Question: I am beginner in android app development. Recently, started to develop a chat app. I achieved basic functionality of client server message exchange. I am facing an issue that android activity gets restarted automatically. Because of this, a new instances of views are created and am not able see the messages on list view.
From the traces, I can see that activity is stopped and created automatically. Hence, a new instance of MAIN activity is created again.
'''
12-21 14:47:50.744 <PHONE>/? I/System.out: **********MainActivity.onCreate()-->com.chat.client.MainActivity@1e611def
12-21 14:48:11.209 <PHONE>/chat.com.android_client I/System.out: ********onStop() app is killed!!!
12-21 14:48:11.216 <PHONE>/chat.com.android_client I/System.out: **********MainActivity.onCreate()-->com.chat.client.MainActivity@7ea43db
'''
[]
'''
package com.chat.client;
import android.app.Activity;
import android.database.DataSetObserver;
import android.support.v7.app.ActionBarActivity;
import android.os.Bundle;
import android.view.KeyEvent;
import android.view.Menu;
import android.view.MenuItem;
import android.view.View;
import android.widget.AbsListView;
import android.widget.Button;
import android.widget.EditText;
import android.widget.ListView;
import com.chat.client.config.ChatProtocolConstants;
import com.chat.client.config.ServerUriConstants;
import com.chat.client.connect.ChatServerListener;
import com.chat.client.connect.ChatWebSocketHandler;
import com.chat.client.connect.ConnectionManager;
import chat.com.android_client.R;
import de.tavendo.autobahn.WebSocketHandler;
public class MainActivity extends Activity {
private ChatArrayAdapter chatArrayAdapter;
private ListView listView;
private EditText chatEditText;
private Button buttonSend;
private boolean side = false;
private ConnectionManager connectionManager;
private final String from = "Ramu", to = "Omkar";
@Override
protected void onCreate(Bundle savedInstanceState) {
System.out.println("**********MainActivity.onCreate()-->"+this);
super.onCreate(savedInstanceState);
setContentView(R.layout.activity_main);
buttonSend = (Button) findViewById(R.id.buttonSend);
listView = (ListView) findViewById(R.id.listView1);
chatArrayAdapter = new ChatArrayAdapter(getApplicationContext(), R.layout.activity_chat_singlemessage);
chatEditText = (EditText) findViewById(R.id.chatText);
chatEditText.setOnKeyListener(new View.OnKeyListener() {
@Override
public boolean onKey(View v, int keyCode, KeyEvent event) {
if ((event.getAction() == KeyEvent.ACTION_DOWN) && (keyCode == KeyEvent.KEYCODE_ENTER)) {
ChatMessage chatMessage = new ChatMessage(false, chatEditText.getText().toString());
return sendChatMessage(chatMessage);
}
return false;
}
});
buttonSend.setOnClickListener(new View.OnClickListener() {
@Override
public void onClick(View v) {
ChatMessage chatMessage = new ChatMessage(false, chatEditText.getText().toString());
sendChatMessage(chatMessage);
}
});
listView.setTranscriptMode(AbsListView.TRANSCRIPT_MODE_ALWAYS_SCROLL);
listView.setAdapter(chatArrayAdapter);
chatArrayAdapter.registerDataSetObserver(new DataSetObserver() {
@Override
public void onChanged() {
super.onChanged();
listView.setSelection(chatArrayAdapter.getCount() - 1);
}
});
// Connect to chat server
connectToServer();
}
@Override
protected void onStop() {
super.onStop();
System.out.println("********onStop() app is killed!!!");
}
private boolean sendChatMessage(ChatMessage chatMessage) {
connectionManager.sendMessage(from + ChatProtocolConstants.DELIMITER + to + ChatProtocolConstants.DELIMITER + chatMessage.message);
return updateChatList(chatMessage);
}
private boolean updateChatList(ChatMessage chatMessage) {
chatArrayAdapter.add(chatMessage);
chatEditText.setText("");
return true;
}
private void connectToServer() {
connectionManager = ConnectionManager.getInstance();
WebSocketHandler chatWebSocketHandler = new ChatWebSocketHandler(from);
((ChatWebSocketHandler) chatWebSocketHandler).setWebSocketListener(new ChatServerListener() {
@Override
public void messageReceived(String message) {
ChatMessage chatMessage = new ChatMessage(true, message);
System.out.println("Received message from web socket handler: " + message);
updateChatList(chatMessage);
}
}
);
connectionManager.connect(ServerUriConstants.serverUri + ServerUriConstants.connectEndPoint, chatWebSocketHandler);
}
}
'''
[]
'''
<RelativeLayout xmlns:android="http://schemas.android.com/apk/res/android"
xmlns:tools="http://schemas.android.com/tools"
android:layout_width="fill_parent"
android:layout_height="fill_parent"
android:orientation="vertical">
<ListView
android:id="@+id/listView1"
android:layout_width="match_parent"
android:layout_height="wrap_content"
android:layout_marginBottom="80dp"></ListView>
<RelativeLayout
android:id="@+id/form"
android:layout_width="fill_parent"
android:layout_height="wrap_content"
android:layout_alignParentBottom="true"
android:layout_alignParentLeft="true"
android:orientation="vertical">
<EditText
android:id="@+id/chatText"
android:layout_width="wrap_content"
android:layout_height="wrap_content"
android:layout_alignParentBottom="true"
android:layout_alignParentLeft="true"
android:layout_alignParentStart="true"
android:layout_toLeftOf="@+id/buttonSend"
android:ems="10"
android:inputType="textMultiLine" />
<Button
android:id="@+id/buttonSend"
android:layout_width="wrap_content"
android:layout_height="wrap_content"
android:layout_alignBottom="@+id/chatText"
android:layout_alignParentEnd="true"
android:layout_alignParentRight="true"
android:text="@string/button_send" />
</RelativeLayout>
'''
I commented call to connectToServer() to check the behaviour but it is the same. So there is no issue caused by connectToServer().
Following is the emulator which I am using in android studio to run this app

Since automatic restarting of an activity is NOT expected, what could be missing here. Please suggest.
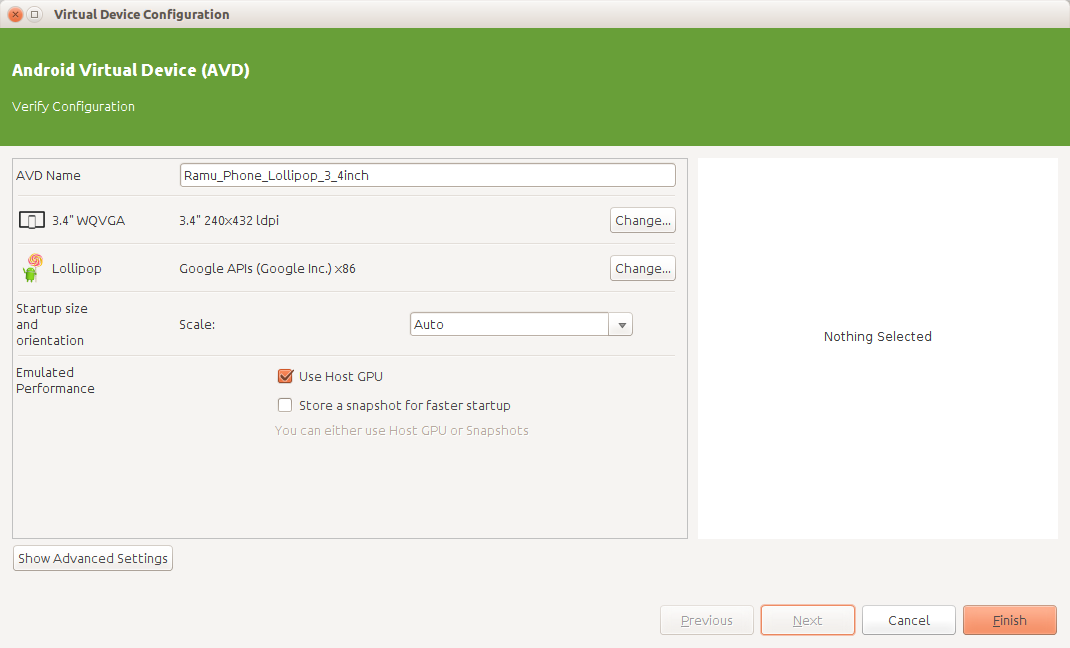
Answer: Yes there is a problem with emulator for Lollipop in android studio 1.0 and Ubuntu 14.04.
It was giving following error:
'''
12-21 15:47:02.512 <PHONE>/chat.com.android_client W/EGL_emulation: eglSurfaceAttrib not implemented
12-21 15:47:02.512 <PHONE>/chat.com.android_client W/OpenGLRenderer: Failed to set EGL_SWAP_BEHAVIOR on surface 0xa6da4140, error=EGL_SUCCESS
'''
Because of this onCreate() was getting called twice in this case.
I switched to KitKat emulator and it is fine now.